Question: I'm designing my REST application architecture using Domain Driven Design and Adapter patter (there are interfaces, and many implementations in the aggregate root). It's all fine as long as don't add HATEOAS to the puzzle. In HATEOAS my value objects (on the bottom of dependency hierarchy) need to depend on resources (in the top layer). This messes up everything. I'm fairly new to HATEOAS so maybe I'm missing something. I'm planning to use Dropwizard and Jersey Declarative Linking.
Here is a diagram of my architecture:

I can add a piece of code that will show you what's in what module:
'''
@Component
@Path("/groups")
@Produces(MediaType.APPLICATION_JSON)
public class GroupsResource {
@Autowired
ProcessEngine processEngine; //interface with driver implementation under it
@GET
@Timed
public List<UserGroup> getUserGroups(@Auth BpmUser user) {
return processEngine.getUserGroups(user.id);
}
}
'''
'''
public interface ProcessEngine {
void init();
List<UserGroup> getUserGroups(String username);
}
'''
'''
public class ActivitiProcessEngine implements ProcessEngine {
private org.activiti.engine.ProcessEngine processEngine;
private DataSource dataSource;
private String databaseType;
public ActivitiProcessEngine(String databaseType, DataSource dataSource) {
this.databaseType = databaseType;
this.dataSource = dataSource;
}
@Override
public void init() {
if (processEngine != null)
throw new ProcessEngineAlreadyInitializedException();
try {
processEngine = createProcessEngineConfiguration().buildProcessEngine();
ProcessEngines.registerProcessEngine(processEngine);
} catch (SQLException e) {
throw new ProcessEngineDatabaseException(e);
}
}
@Override
public List<UserGroup> getUserGroups(String username) {
return processEngine
.getIdentityService()
.createGroupQuery()
.groupMember(username)
.list()
.stream()
.map(Group::getId)
.map(UserGroup::new)
.collect(Collectors.toList());
}
...
}
'''
'''
public class UserGroup {
@JsonProperty
public String name;
//I want to be able add linking to another resources here
public UserGroup(String name){
this.name = name;
}
}
'''
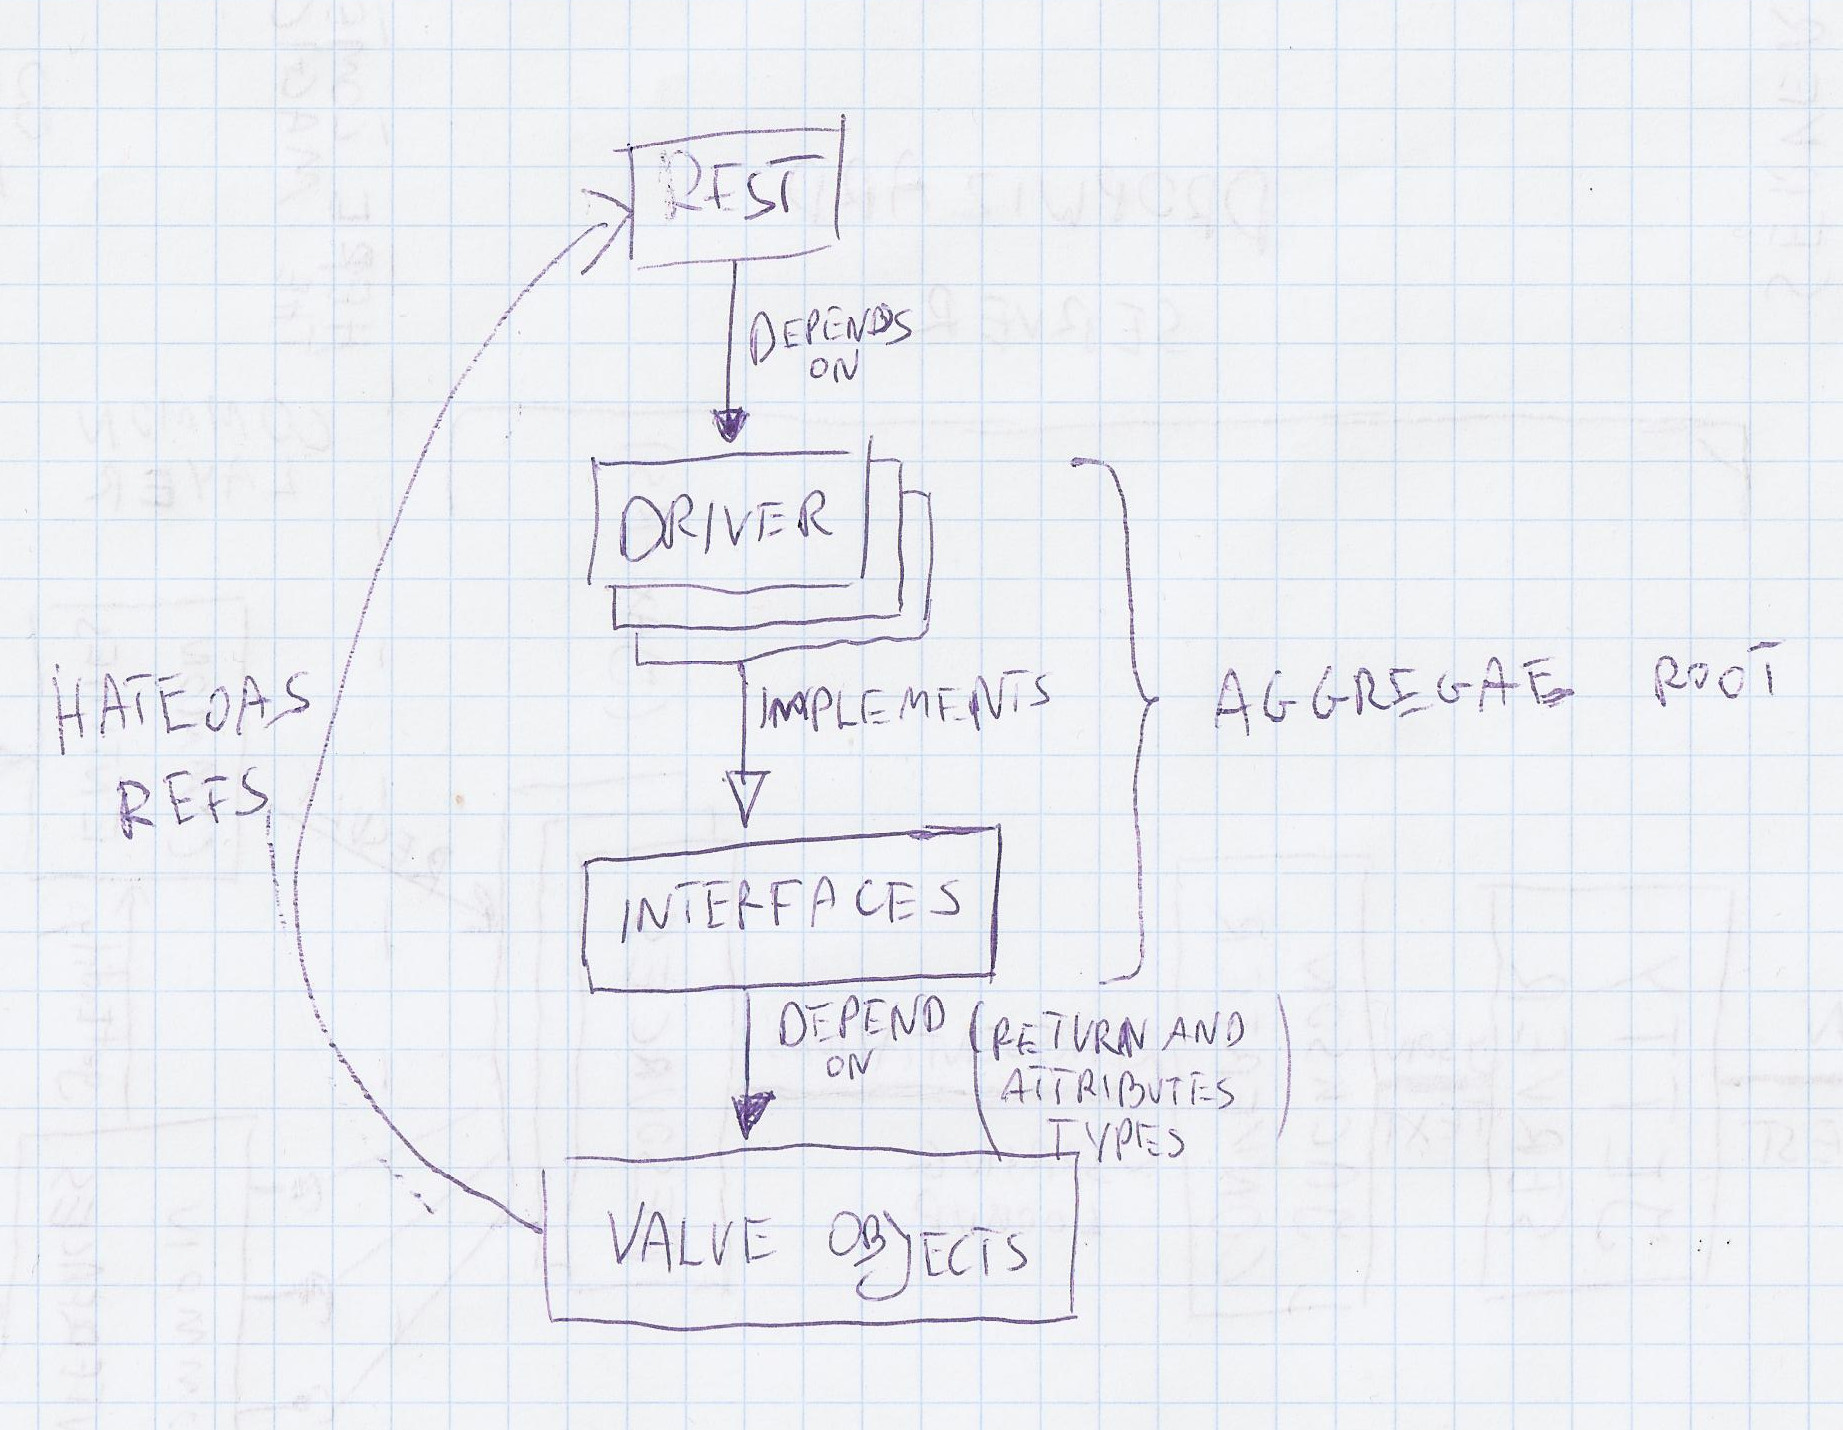
Answer: Domain object should never know anything about Controller or any other application logic. So, link to domain . It will solve your dependency problem.